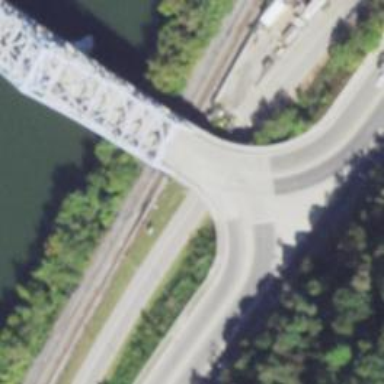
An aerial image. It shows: Primary link highway that goes over bridge.